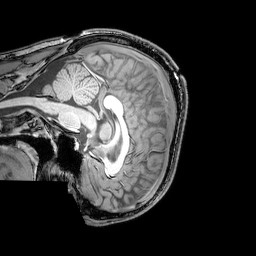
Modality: T1w
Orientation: sagittal
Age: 24
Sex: male
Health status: healthy
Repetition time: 0.081 s
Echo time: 0.037 s